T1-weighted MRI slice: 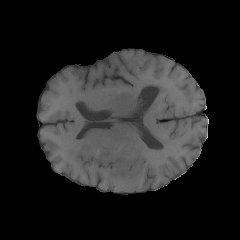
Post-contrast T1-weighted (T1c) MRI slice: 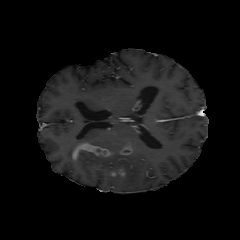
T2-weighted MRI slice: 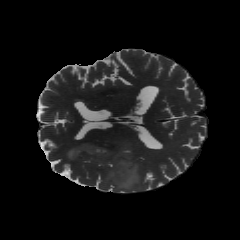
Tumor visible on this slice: yes